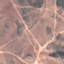
Land use / land cover class: HerbaceousVegetation